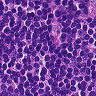
Metastatic tissue present: no